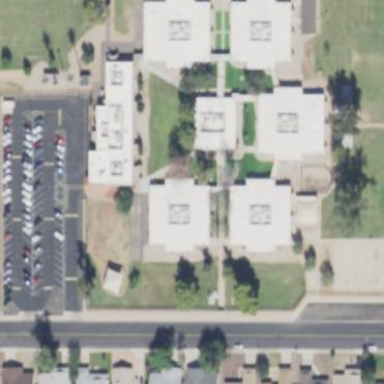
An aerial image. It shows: School building.